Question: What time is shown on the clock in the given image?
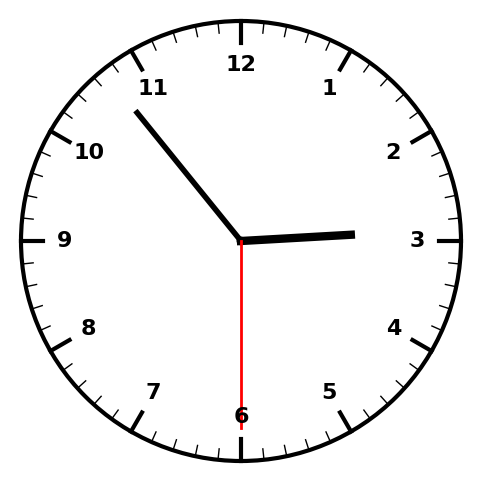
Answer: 02:53:30